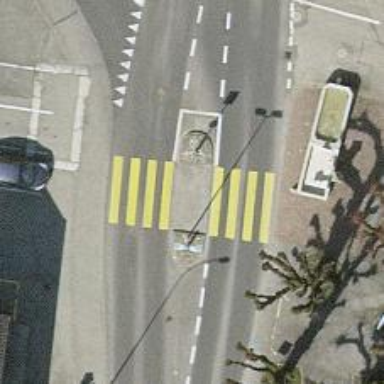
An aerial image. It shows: Zebra crossing on the road.